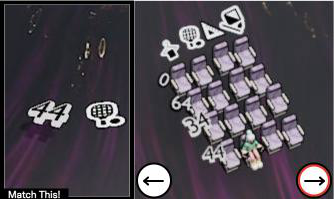
Task: seats
Answer: yes